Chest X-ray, AP view. Patient: 29 years old, sex F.
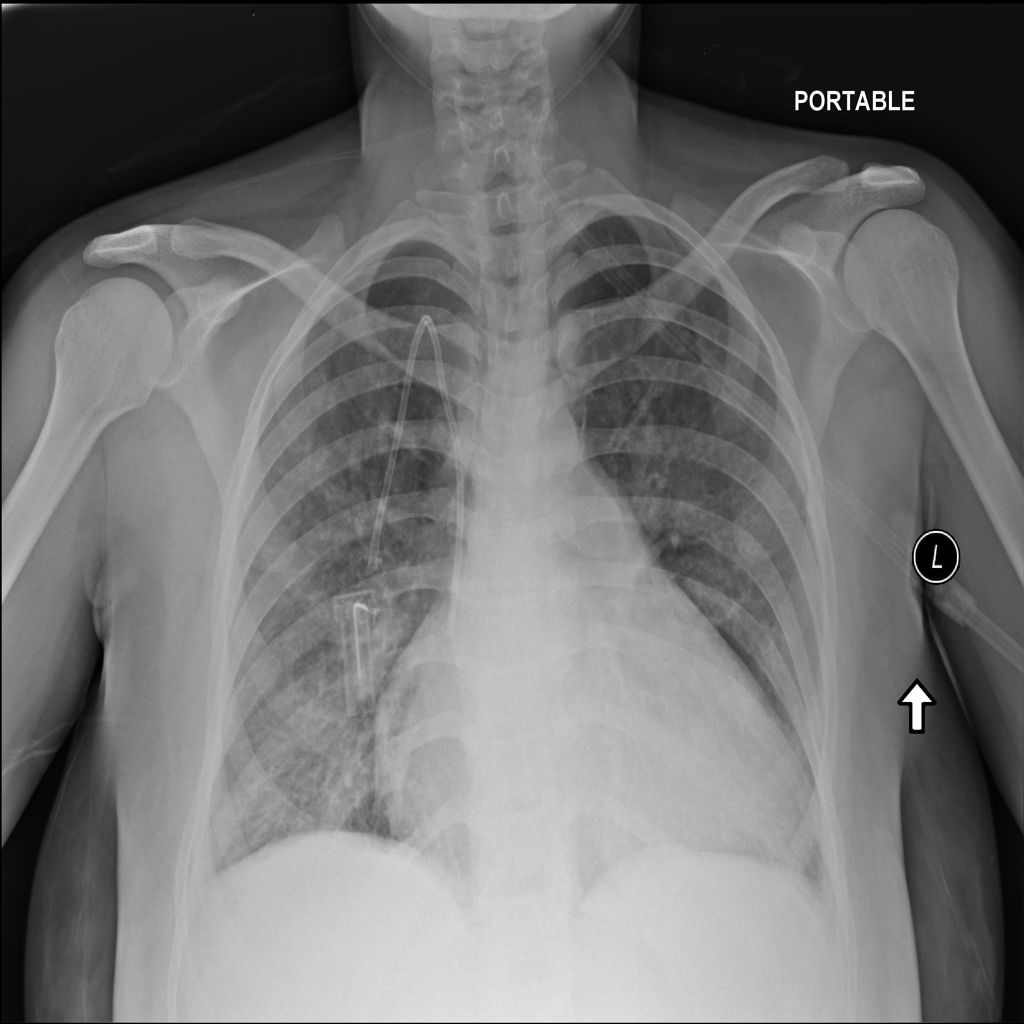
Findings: No Finding